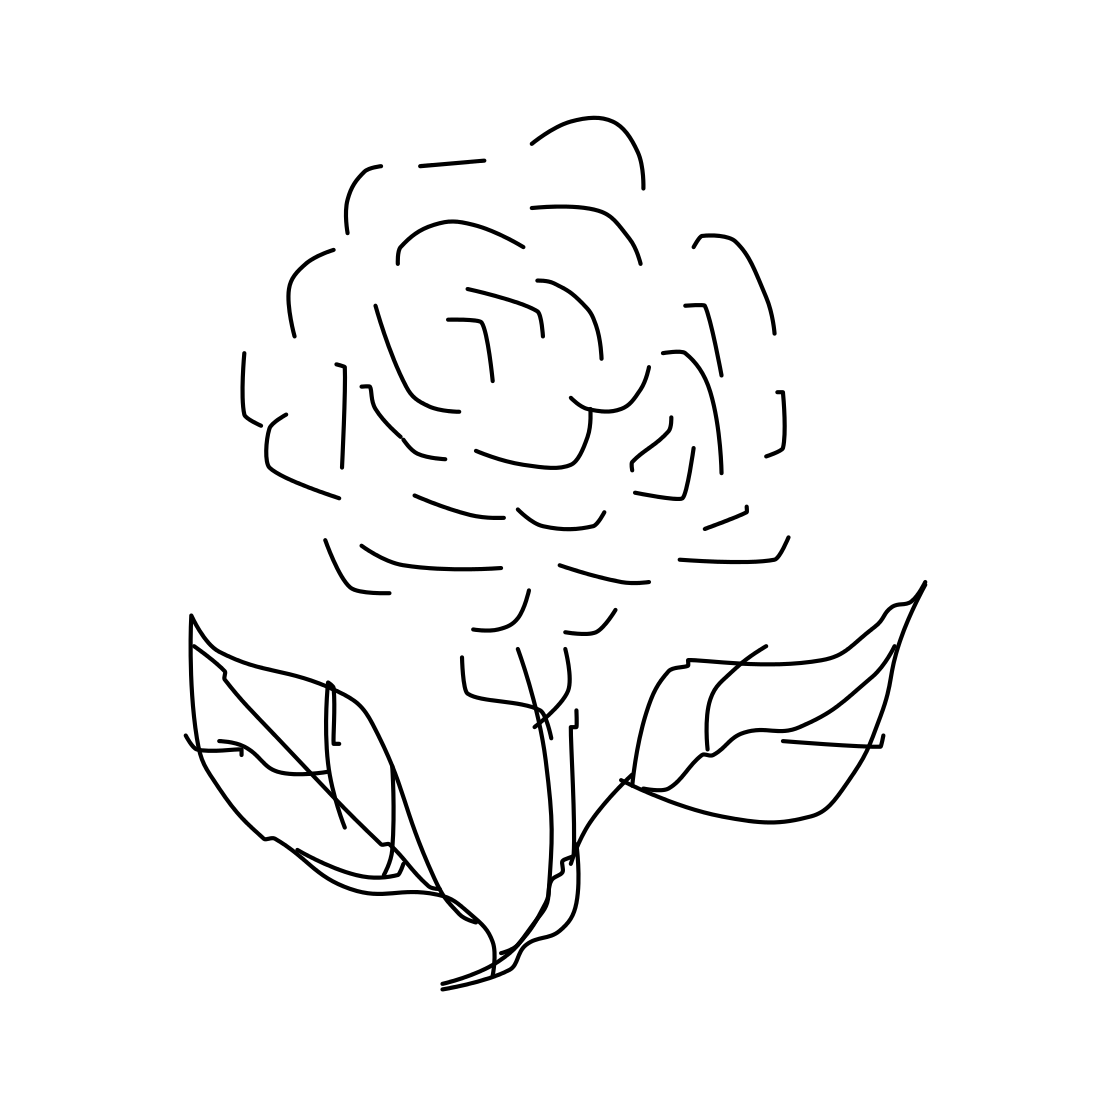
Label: flower with stem